Question: In GNU radio I am trying to use the frequency of one signal to generate another signal of a different frequency. Here is the flow diagram that I am using:

I generate a 50 kHz signal with a signal source block and feed this into a Log Power FFT block. I used the Argmax block to find the FFT bin with the most power and multiply that with a constant. I want to use this result as the input to the complex vco block to generate another signal with a different frequency. All vectors have a length of 4096.
However, looking at the output of the complex QT Gui Time Sink block, the output of the vco is always zero. This is strange to me because using a float QT Gui Time Sink to look at the output of the multiply block (which is also going to the input of the vco block), the result is 50,000 as expected. Why am I only getting zero out of the vco?
Also, my sample rate is set to 1M. I am assuming because of the vector length of 4096 that the sample rate out of the Argmax block will be 1M/4096 = 244. Is this correct?
I am running gnu radio companion on windows 10.
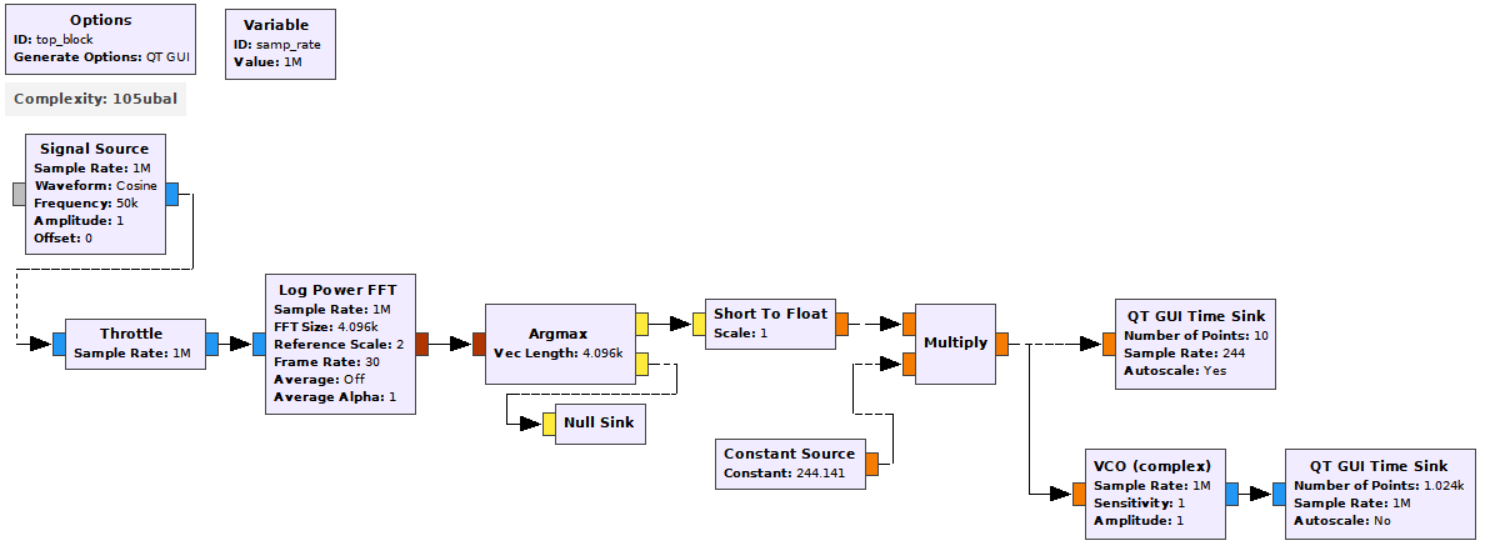
Answer: The proposed solution is not a solution. Please don't abuse the signal probe, which is really just that, a probe for slow, debugging or purely visual purposes. Every time I use it myself, I see how architecturally bad it is, and I personally think the project should be removing it from the block library altogether.
Now, instead of just say "probe is bad, do something else", let's analyse where your flow graph falls short:
- - - -
So, I propose to instead, either / or:
- -
Also notice that this very much suggest this being a case of "I'm trying to recreate an analog approach in digital"; that be a good approach, but in many cases it's not.
If I might be as brazen: Describe you need to generate that other frequency, for which purpose, in a post on <URL>. This really only barely is a programming problem, but really a signal processing problem. And there's a lot of people out there eager to help you find an appropriate solution that actually tackles your problem!